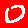
Digit: 0